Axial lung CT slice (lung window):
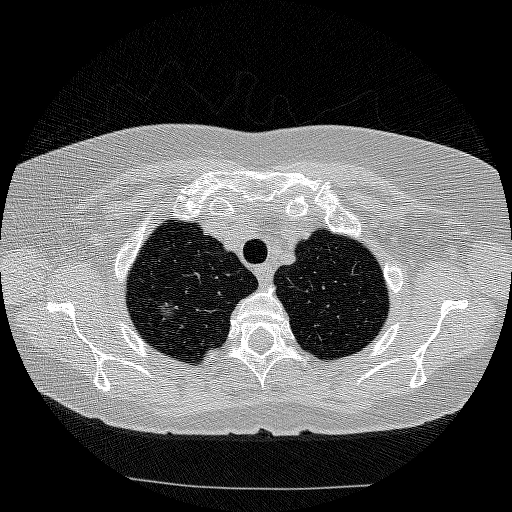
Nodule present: yes
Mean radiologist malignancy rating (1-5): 4